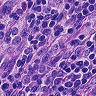
Metastatic tissue present: no